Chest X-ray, PA view. Patient: 39 years old, sex F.
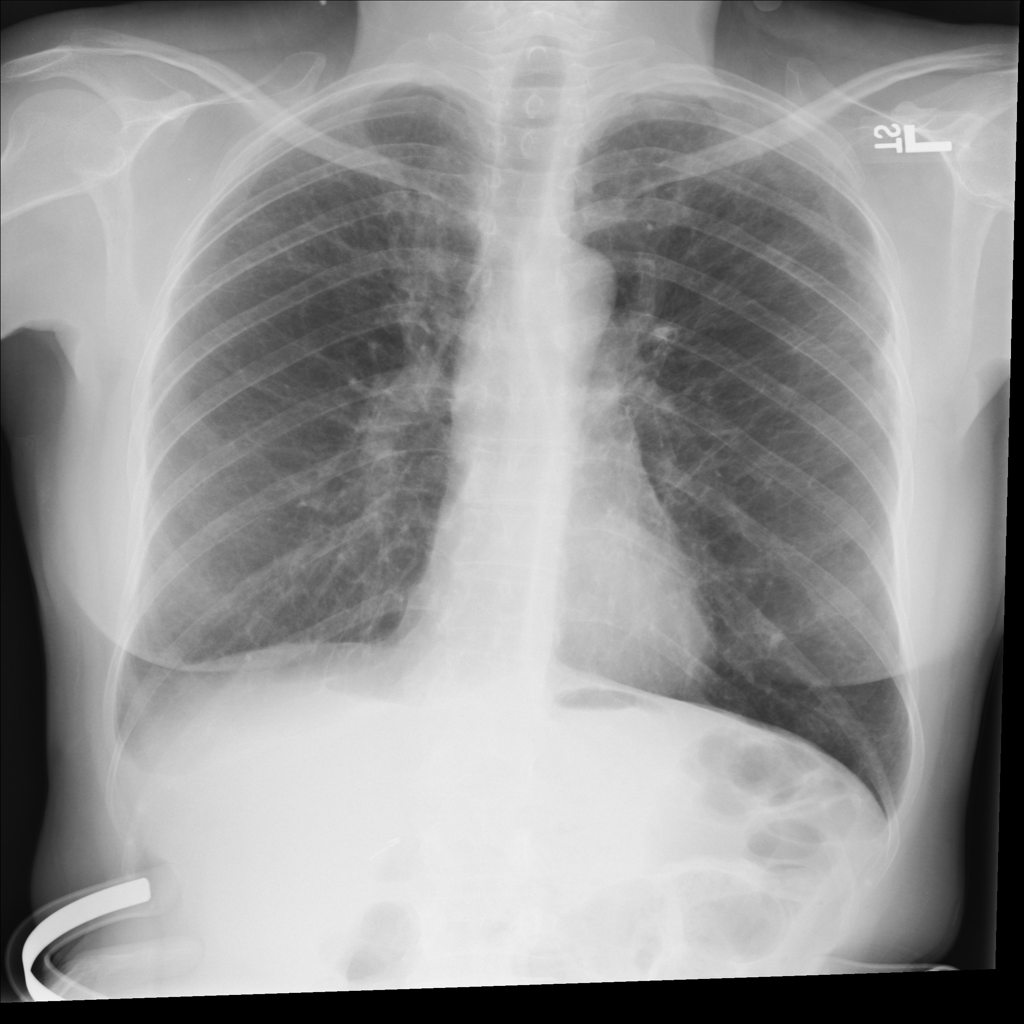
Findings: No Finding